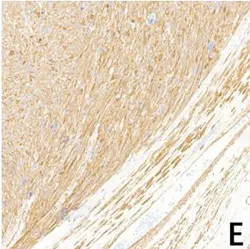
Pathological examination of case one. Caldesmon while other markers.
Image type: pathology (immunostaining)